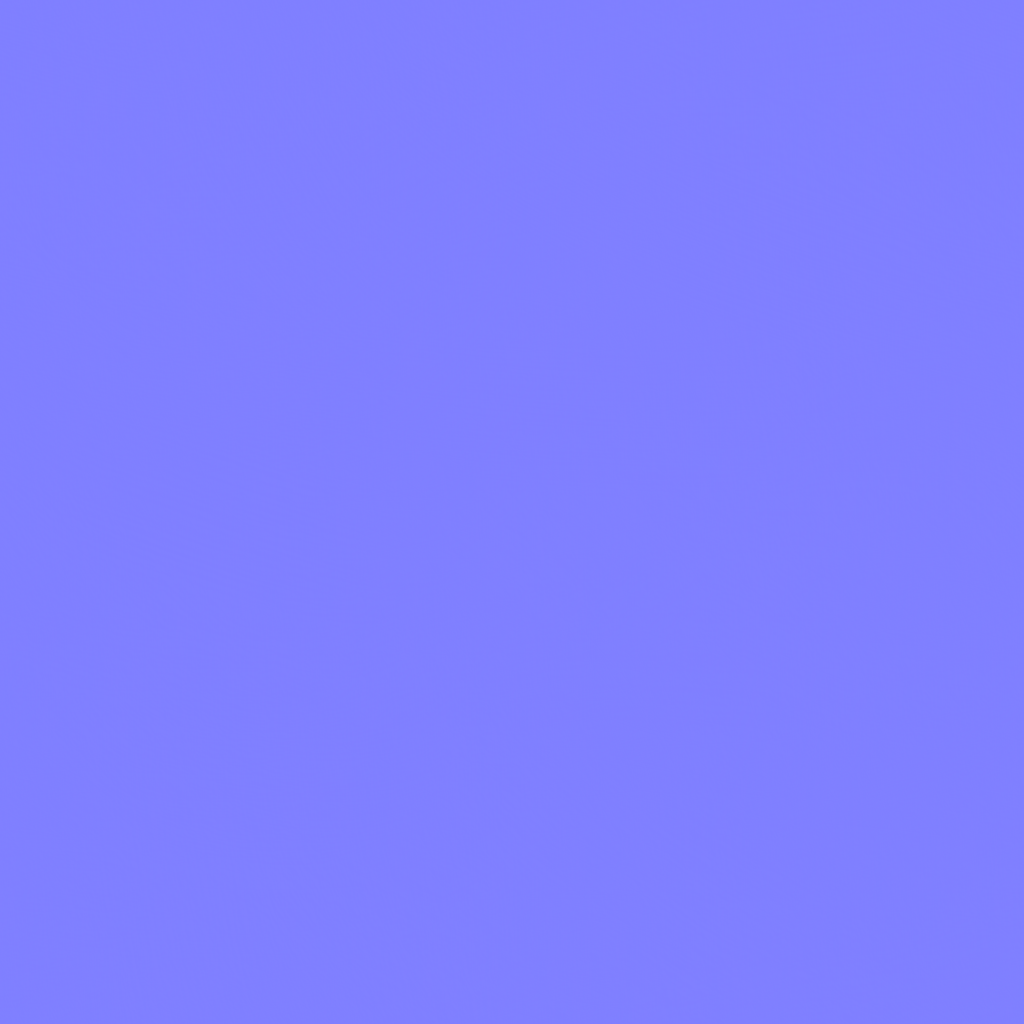
Texture map type: NormalGL